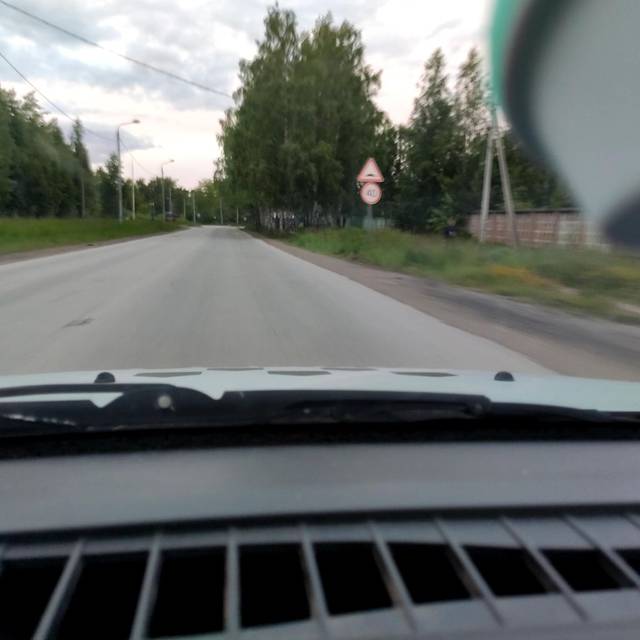
Region: Russia
Coordinates: 58.041, 56.267